Current action and preconditions to check: trajectory_clear

Your task: For each precondition in the list above, predict whether it will hold at this action.

Consider the current scene as observed from the mobile robot's camera, and analyze the predicted future states of all dynamic agents (e.g., people, animals, vehicles, or any moving entities) within the NEXT SECOND.

IMPORTANT: Only answer "very likely" if you are absolutely certain—based on strong, clear evidence—that a dynamic agent will violate the precondition in the predicted future state. Do NOT answer "very likely" for unlikely, ambiguous, or low-probability risks.

Ask yourself for each precondition: Is there a high probability, with clear and convincing evidence, that the predicted future states of any dynamic agent will interfere with the predicted future state of the currently executing action within the NEXT SECOND, causing that precondition to fail?

Assess the risk level based on these predictions. Use "likely" or "very likely" if motions create a clear risk of interference.

Use "neutral" or "improbable" if agents are nearby but their predicted paths are clearly diverging or non-conflicting.

Failure Risk Categories: "very improbable", "improbable", "neutral", "likely", "very likely"

Answer Format: Output ONLY the probability_of_failure value from these categories: "very improbable", "improbable", "neutral", "likely", "very likely"

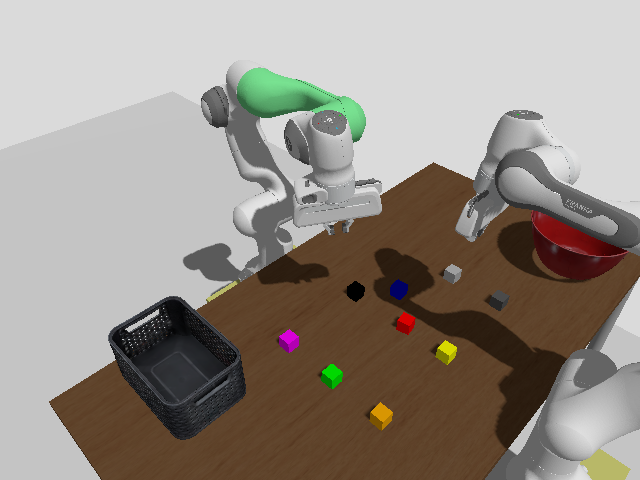

Answer: very improbable